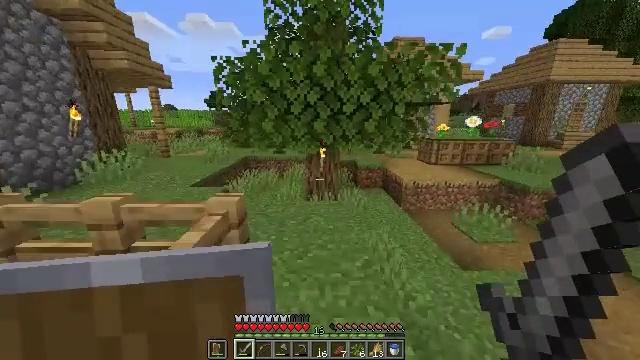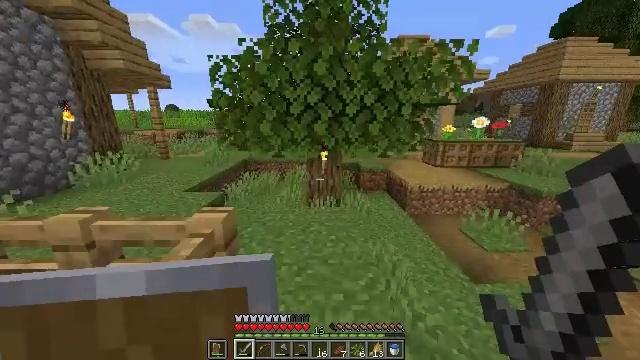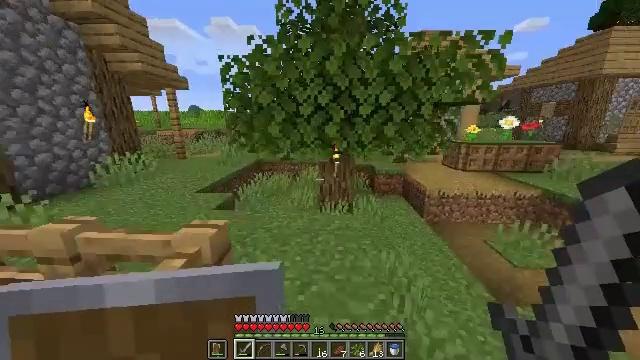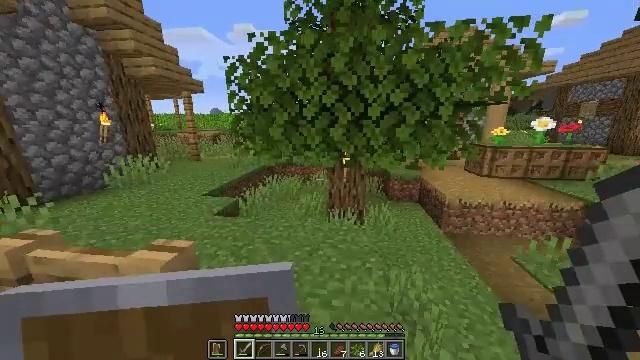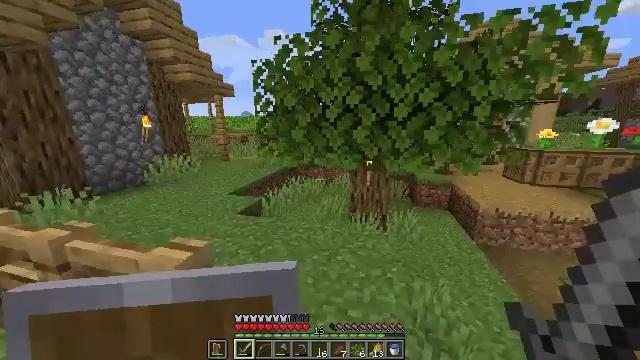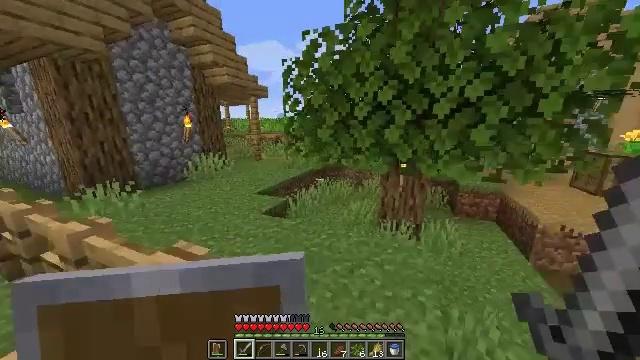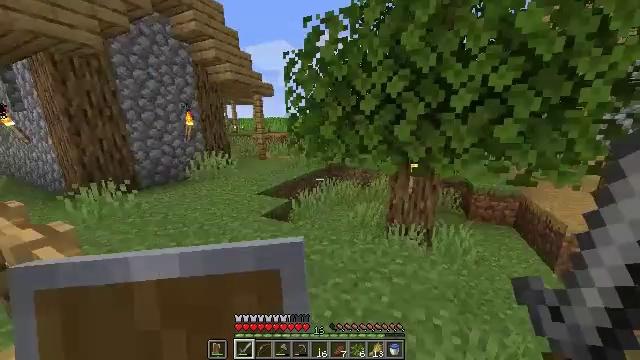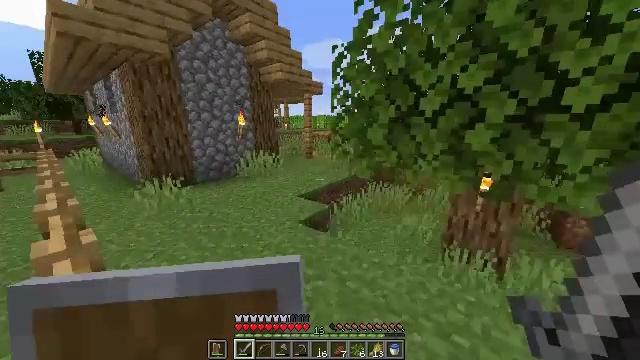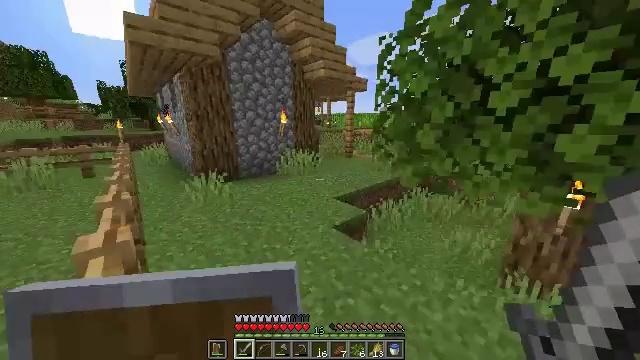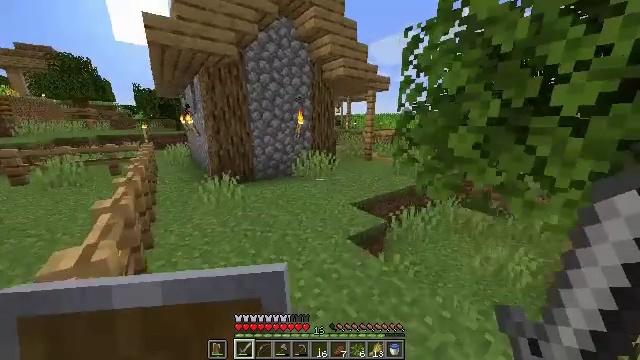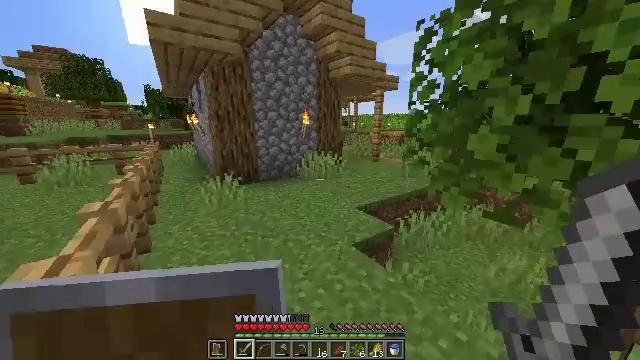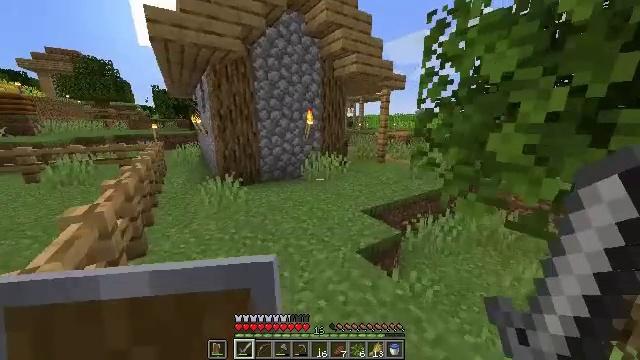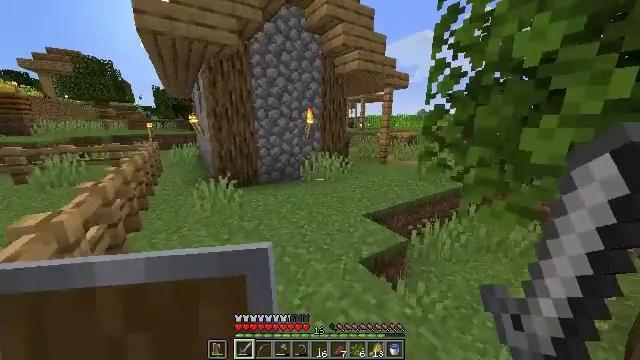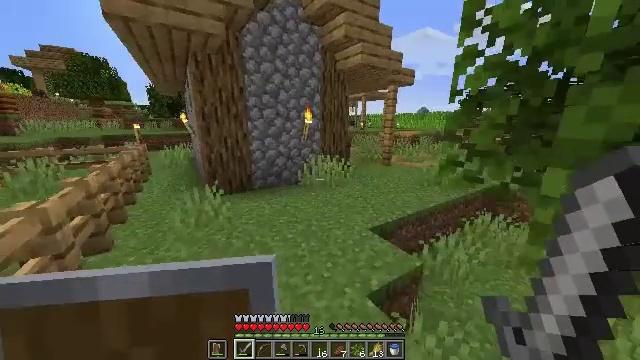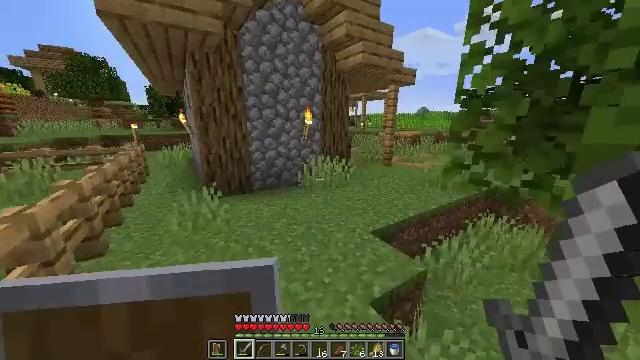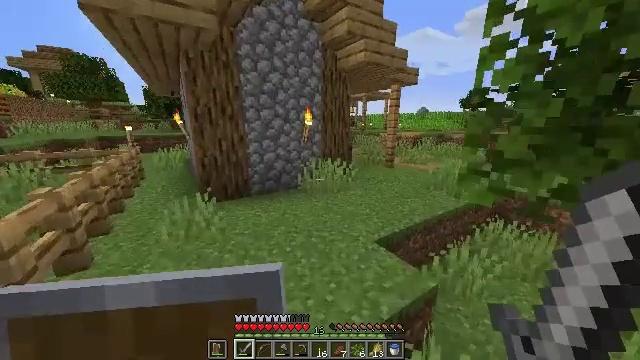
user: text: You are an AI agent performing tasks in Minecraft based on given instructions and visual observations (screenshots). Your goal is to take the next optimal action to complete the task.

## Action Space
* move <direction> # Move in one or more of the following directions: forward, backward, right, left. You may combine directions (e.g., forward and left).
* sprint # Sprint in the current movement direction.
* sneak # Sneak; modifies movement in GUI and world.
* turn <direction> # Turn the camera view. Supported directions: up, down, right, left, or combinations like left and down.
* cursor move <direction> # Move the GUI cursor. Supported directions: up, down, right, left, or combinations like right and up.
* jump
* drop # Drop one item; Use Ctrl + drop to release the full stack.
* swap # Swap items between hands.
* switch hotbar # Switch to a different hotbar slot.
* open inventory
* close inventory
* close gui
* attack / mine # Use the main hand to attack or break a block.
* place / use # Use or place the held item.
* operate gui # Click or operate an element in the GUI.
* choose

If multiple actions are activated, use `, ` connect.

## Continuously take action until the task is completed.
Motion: motion action
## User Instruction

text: Gather sugar cane for crafting.
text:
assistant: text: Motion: move forward and move right
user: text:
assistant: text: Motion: move forward and move right, turn left
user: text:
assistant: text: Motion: move forward and move right, turn left
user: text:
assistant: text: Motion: move forward, turn left
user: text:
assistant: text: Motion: move forward, turn left
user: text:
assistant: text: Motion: move forward, turn left
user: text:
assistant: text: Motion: move forward, turn left
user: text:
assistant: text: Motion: move forward, turn left
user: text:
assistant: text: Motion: move forward, turn left
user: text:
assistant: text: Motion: move forward, sprint, turn left
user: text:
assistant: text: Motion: move forward, sprint, turn left
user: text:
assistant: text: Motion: move forward, sprint
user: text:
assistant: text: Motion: move forward
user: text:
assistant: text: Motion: move forward
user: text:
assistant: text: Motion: move forward
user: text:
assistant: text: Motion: move forward
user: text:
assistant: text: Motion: move forward, turn right
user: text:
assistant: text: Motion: move forward, turn right
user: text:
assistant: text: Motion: move forward, turn right
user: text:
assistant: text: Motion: move forward, turn right
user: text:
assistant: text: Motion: move forward, turn right
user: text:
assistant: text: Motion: move forward, turn right and up
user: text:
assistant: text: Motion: move forward, turn right
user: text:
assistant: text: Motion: move forward
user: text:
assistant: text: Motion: move forward, sprint
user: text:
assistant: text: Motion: move forward, sprint, turn right
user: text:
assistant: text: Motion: move forward, turn right
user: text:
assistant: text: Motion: move forward, turn right
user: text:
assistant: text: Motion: move forward, turn right
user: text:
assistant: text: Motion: move forward, turn right